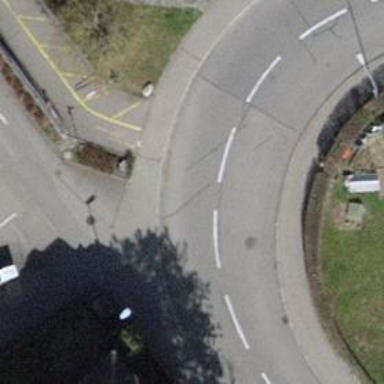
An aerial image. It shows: Asphalt path with both cycleway and footway also surfaced with asphalt.